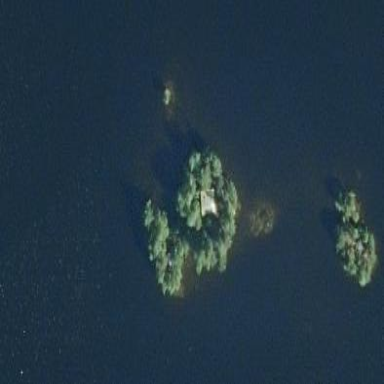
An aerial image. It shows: Islet.